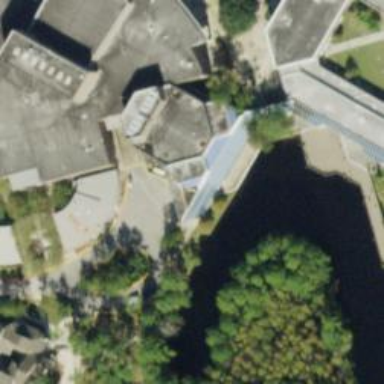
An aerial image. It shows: Theater located within university building.